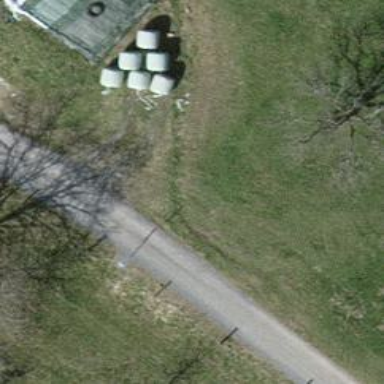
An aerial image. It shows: Swing gate barrier.